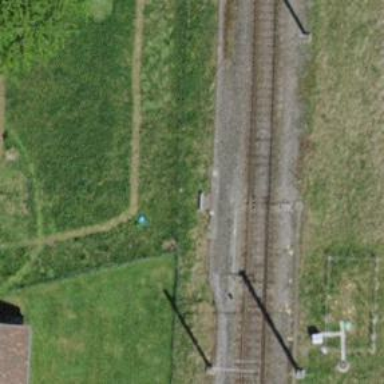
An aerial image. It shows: Railway switch.